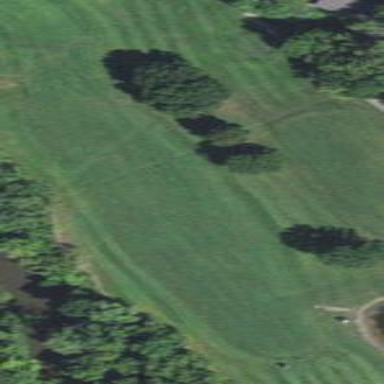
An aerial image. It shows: Well-maintained grassy area known as fairway on golf course.